Question: I have a table in MySQL database as shown in the following <URL>.

I need to obtain a current row number based on 'rating_id' (primary key) given .
Currently the following SQL obtains a row number based on 'rating_id' from all rows in the table.
'''
SELECT rownum
FROM (SELECT @rownum := @rownum + 1 AS rownum,
tbl.rating_id
FROM rating tbl,
(SELECT @rownum := 0)t
ORDER BY tbl.rating_id DESC)t
WHERE rating_id = ?
'''
How to restrict this query to a specific group of products ('prod_id')?
In other words, how to get a row number from a group of rows which is specific a particular product ('prod_id')?
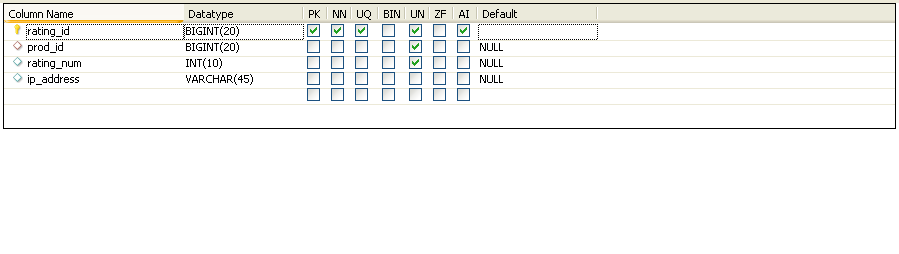
Answer: I guess you need to count each group of PROD_ID separately. In this case you should add one more user defined variable to store previous PROD_ID and reset '@rownum' when new PROD_ID group starts.
'''
SELECT rownum,rating_id,prod_id
FROM (SELECT if(prod_id=@prev_prod,@rownum := @rownum + 1,@rownum:=1)
AS rownum,
tbl.rating_id,
tbl.prod_id,
@prev_prod:=prod_id
FROM rating tbl,
(SELECT @rownum := 1,
@prev_prod:=NULL)t
ORDER BY tbl.prod_id)t
WHERE rating_id = ?
'''
<URL>